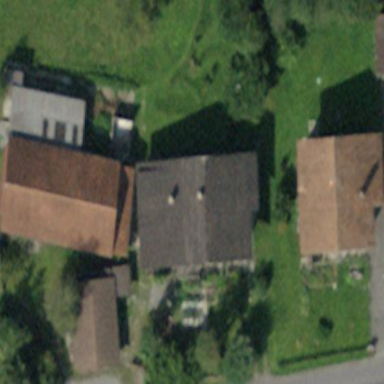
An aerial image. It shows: Residential building.